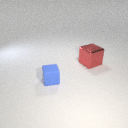
large red metal cube to the right of small blue rubber cube